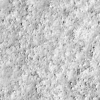
Label: not_dusty